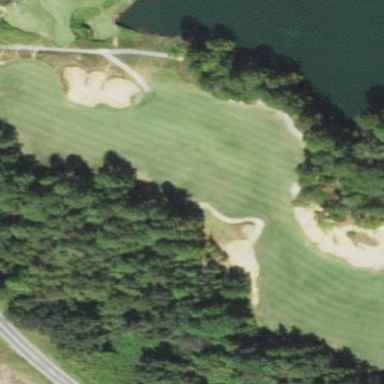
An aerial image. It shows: Golf fairway surrounded by grass.